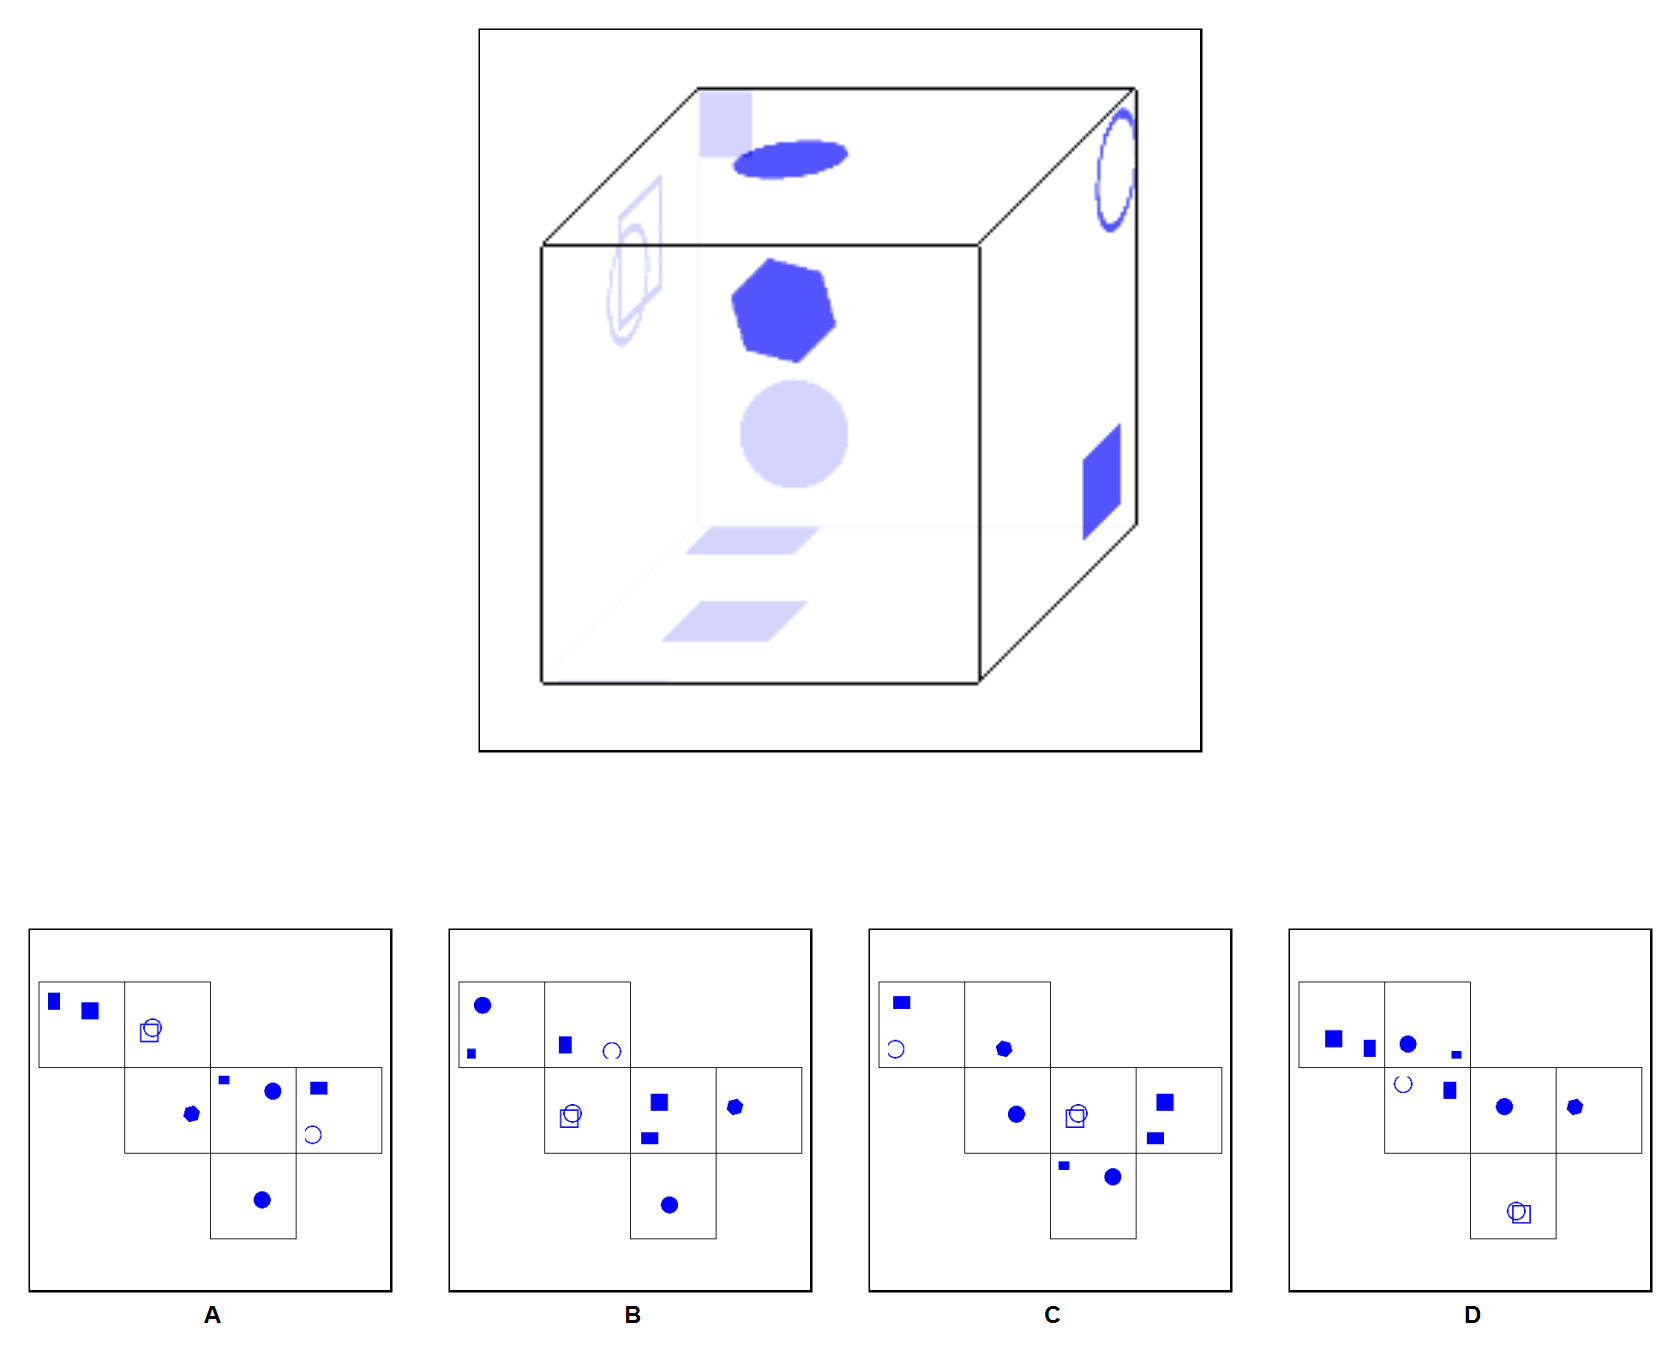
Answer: C